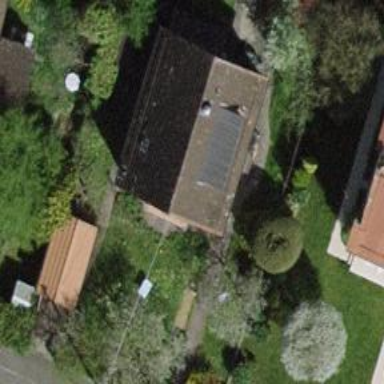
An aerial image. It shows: Garden surrounded by fence.